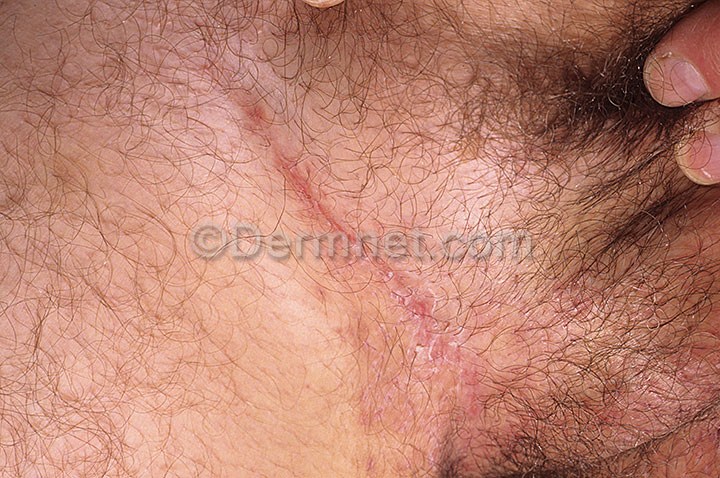
Disease: Tinea Ringworm Candidiasis and other Fungal Infections